Field crop: tomato
Growth stage: 2
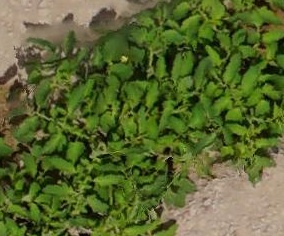
Species: tomato